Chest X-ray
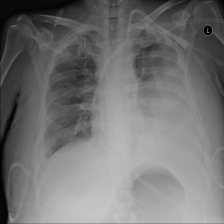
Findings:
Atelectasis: negative
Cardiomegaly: negative
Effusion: negative
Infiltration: negative
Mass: negative
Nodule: negative
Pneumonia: negative
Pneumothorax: negative
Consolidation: negative
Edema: negative
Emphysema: negative
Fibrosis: negative
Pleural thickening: negative
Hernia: negative